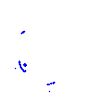
Particle: proton